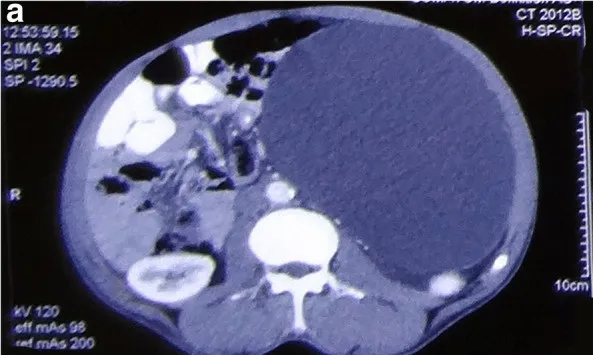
A; Hypodense cystic mass displacing the bowel loops, abdominal aorta, and superior mesenteric vessels to the right side.
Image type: radiology (ct)